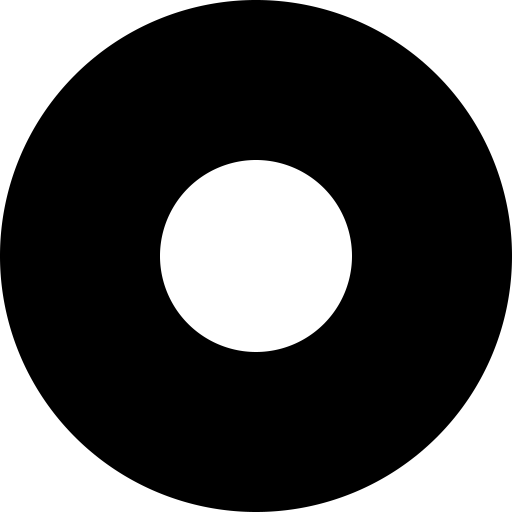
Tags: icon, FontAwesome, fa-icon, solid, circle, dot